Question: How can I programatically get the Computer description?
I'm using C# and .NET 2.0.

I tried 'Console.WriteLine(Dns.GetHostName());' but it echoes the 'Full computer name' instead.
I also used the following code:
'''
ManagementObjectSearcher query1 = new ManagementObjectSearcher("SELECT * FROM Win32_OperatingSystem") ;
ManagementObjectCollection queryCollection1 = query1.Get();
foreach( ManagementObject mo in queryCollection1 )
{
Console.WriteLine(mo["Description"].ToString());
}
'''
But this seems doesn't work, I got this exception:
'Exception System.IO.FileNotFoundException was thrown in debuggee: Could not load file or assembly 'System.Management, Version=2.0.0.0, Culture=neutral, PublicKeyToken=b03f5f7f11d50a3a' or one of its dependencies. The system cannot find the file specified.'
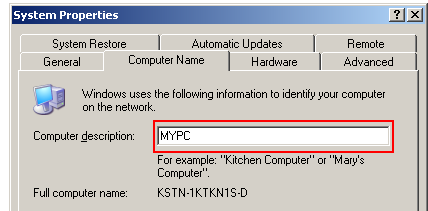
Answer: It's in the registry value
'HKLM\SYSTEM\CurrentControlSet\Services\LanmanServer\Parameters\srvcomment'
The simplest way to access it would be:
'''
using Microsoft.Win32;
string key = @"HKEY_LOCAL_MACHINE\SYSTEM\CurrentControlSet\Services\lanmanserver\parameters";
string computerDescription = (string)Registry.GetValue(key, "srvcomment", null);
'''